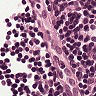
Metastatic tissue present: no